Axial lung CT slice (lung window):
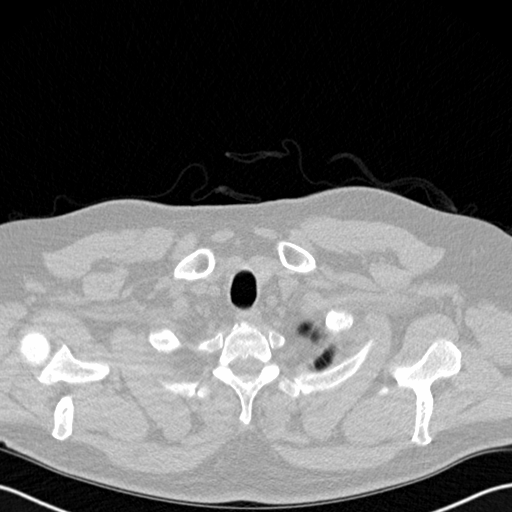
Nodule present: no